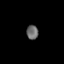
Tissue: prostate
Cell type: Fibroblasts
Senescence score: 0.8317
Nuclear area (px): 165
Mean DAPI intensity: 104.915